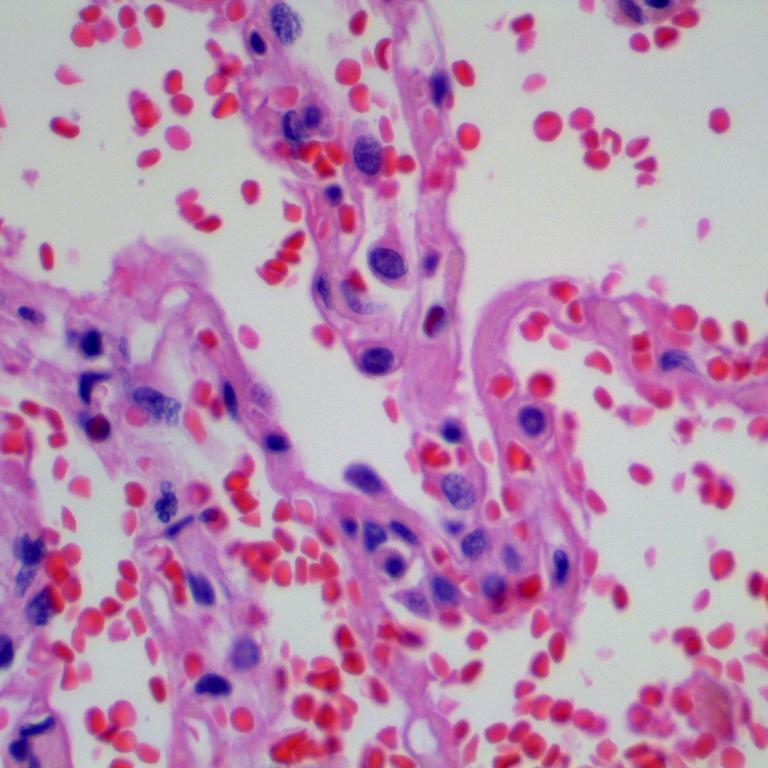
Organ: lung
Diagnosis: benign